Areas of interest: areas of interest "Commercial service"
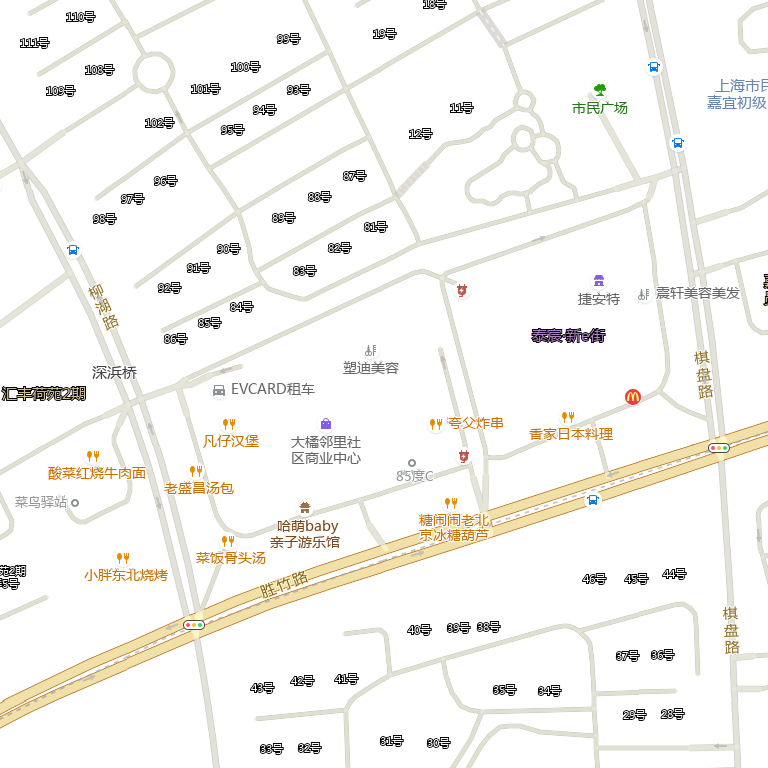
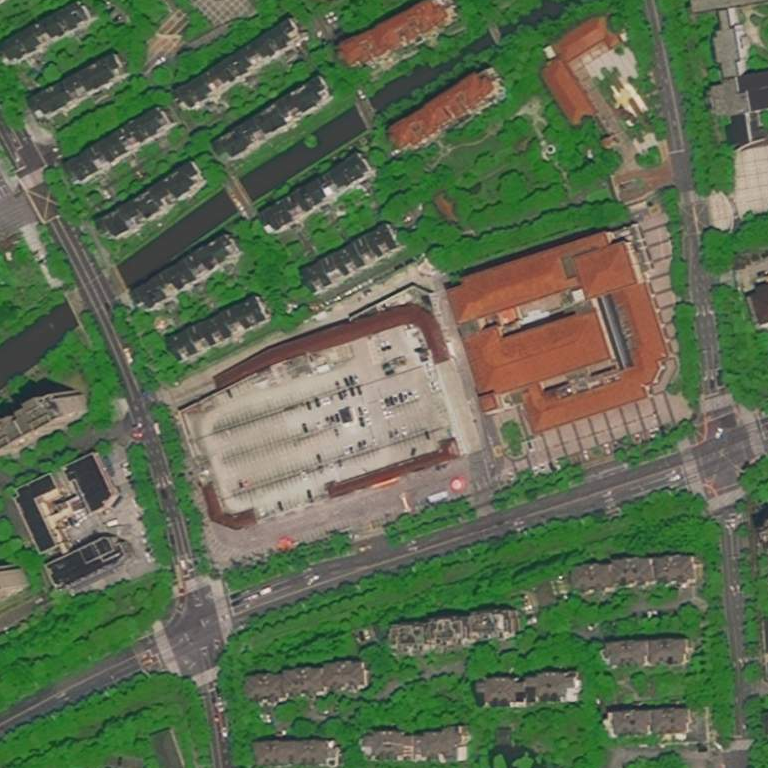